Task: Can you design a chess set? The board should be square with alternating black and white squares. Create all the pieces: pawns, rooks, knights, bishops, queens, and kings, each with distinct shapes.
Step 4514:
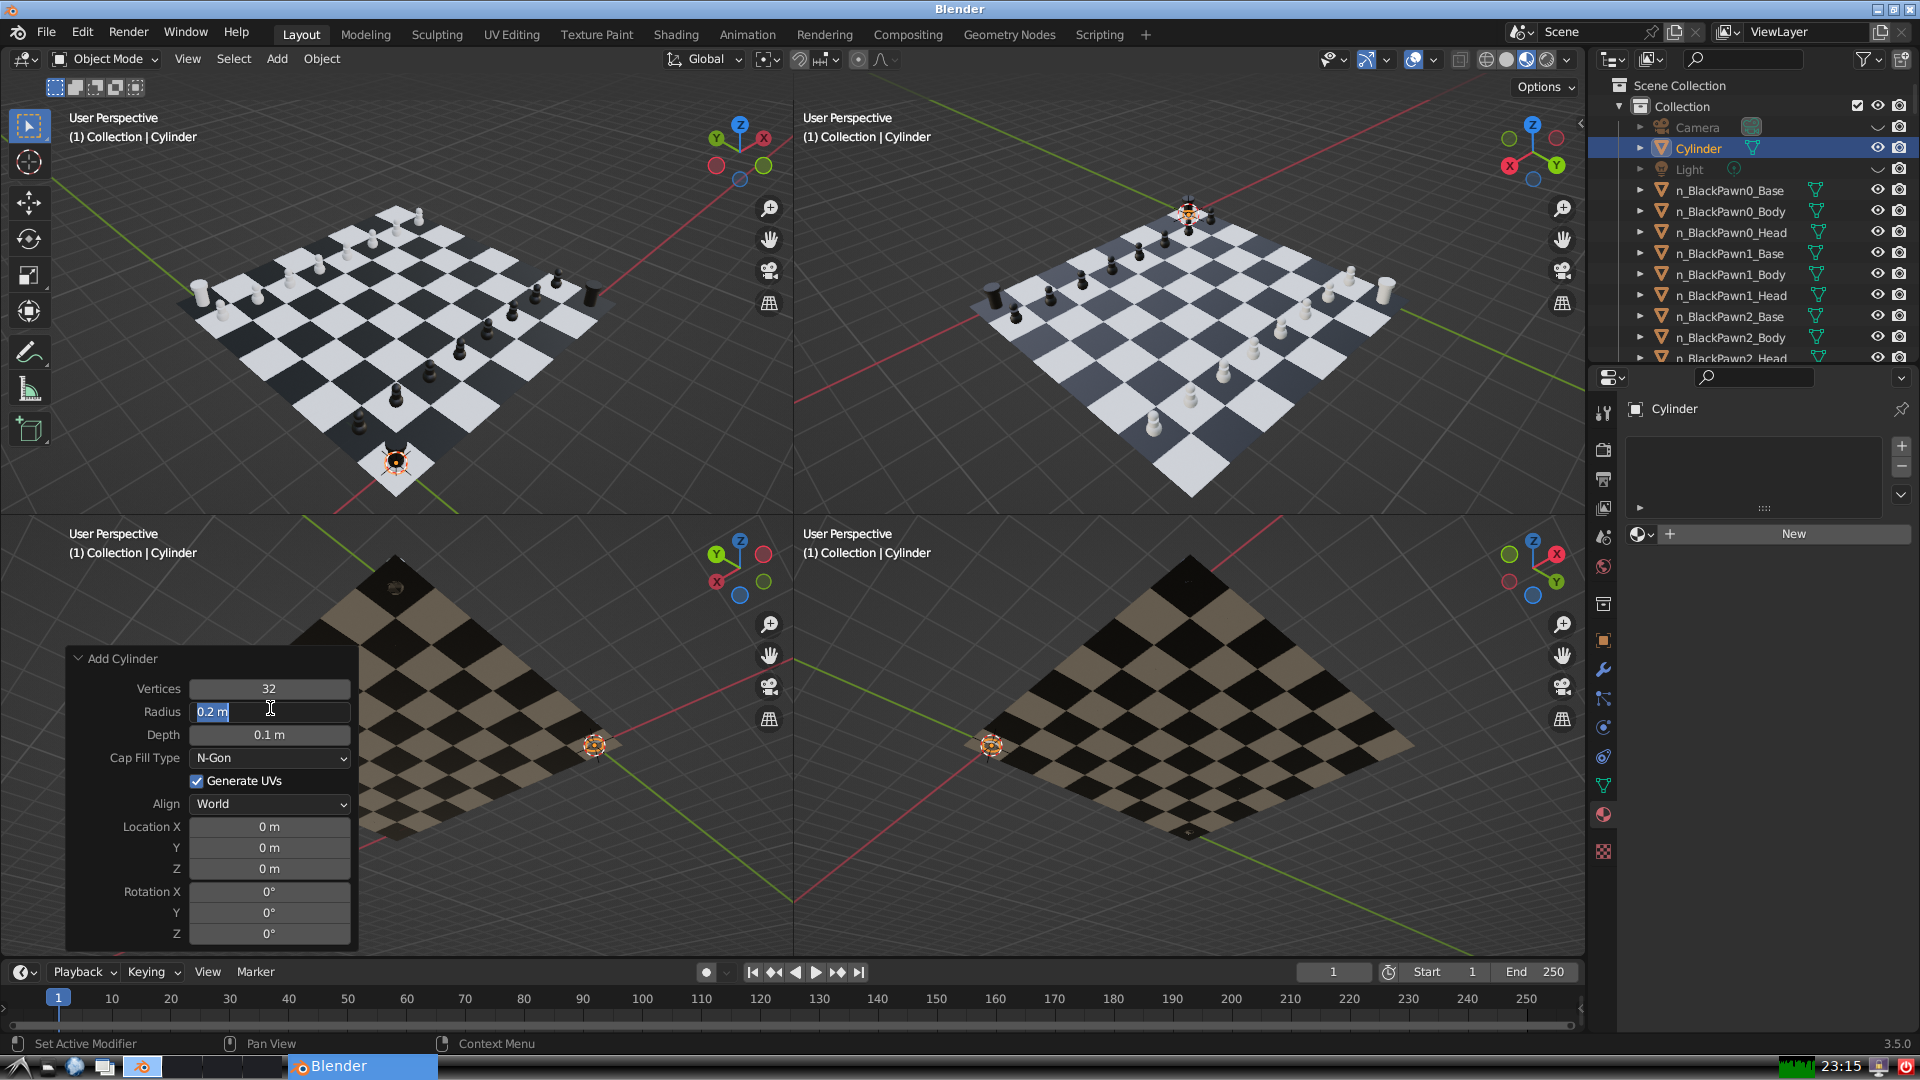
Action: input_text: 0.15